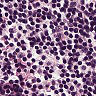
Metastatic tissue present: no